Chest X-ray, AP view. Patient: 67 years old, sex M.
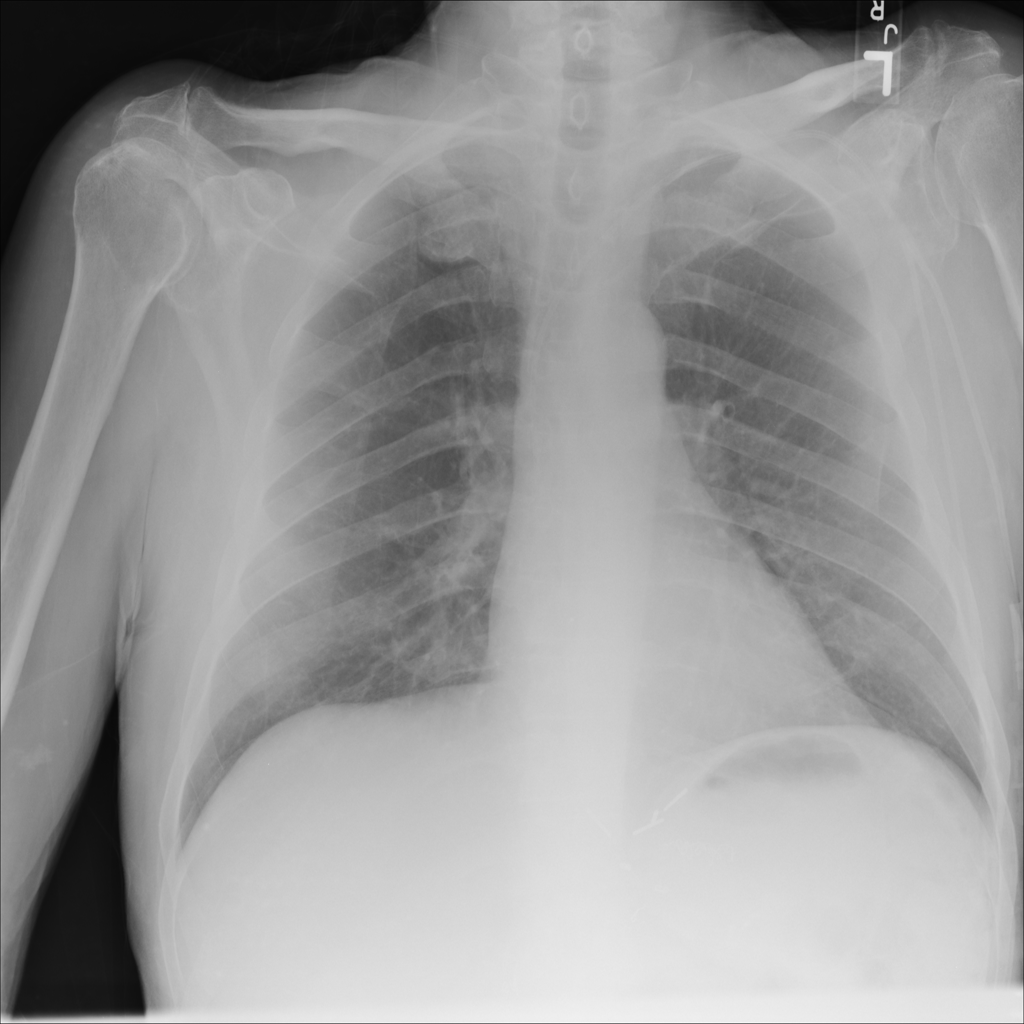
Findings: No Finding